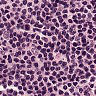
Metastatic tissue present: no